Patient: sex M, age 74
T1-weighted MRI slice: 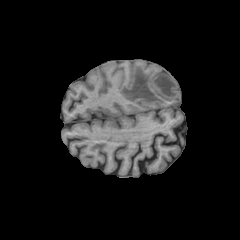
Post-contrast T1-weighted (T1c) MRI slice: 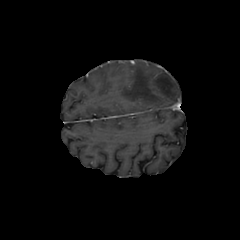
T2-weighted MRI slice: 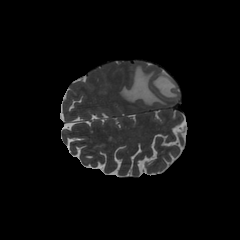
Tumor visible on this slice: yes
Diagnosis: Glioblastoma, IDH-wildtype
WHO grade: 4